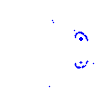
Particle: kaon